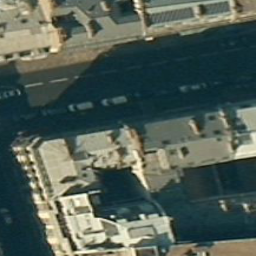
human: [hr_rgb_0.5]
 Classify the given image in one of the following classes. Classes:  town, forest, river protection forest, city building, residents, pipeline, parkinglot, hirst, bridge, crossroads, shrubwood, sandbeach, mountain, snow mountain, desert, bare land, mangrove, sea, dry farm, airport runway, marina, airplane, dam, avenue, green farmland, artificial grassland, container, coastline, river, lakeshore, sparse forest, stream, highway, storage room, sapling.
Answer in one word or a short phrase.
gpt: city building